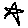
Label: star